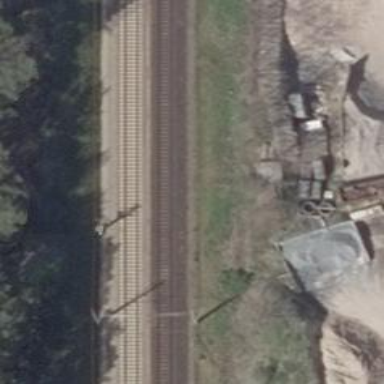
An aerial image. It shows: Railway signal.